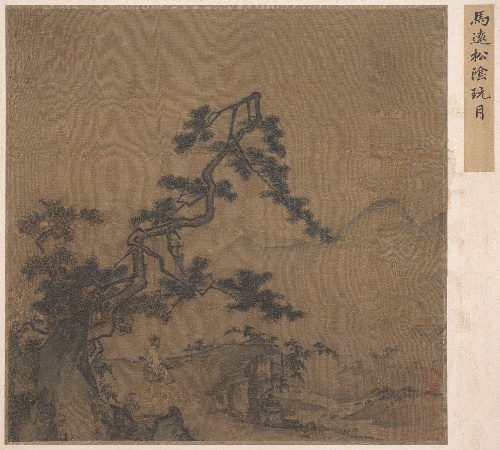
Title: 南宋  佚名  倣馬遠  松陰玩月圖  冊頁|Viewing the Moon under a Pine Tree
Artist: Ma Yuan
Artist bio: Chinese, active ca. 1190–1225
Date: early 13th century
Object type: Album leaf
Classification: Paintings
Medium: Album leaf; ink and color on silk
Culture: China
Period: Southern Song dynasty (1127–1279)
Dimensions: 10 x 10 in. (25.4 x 25.4 cm)
Department: Asian Art
Credit line: Rogers Fund, 1923
Accession year: 1923
Repository: Metropolitan Museum of Art, New York, NY
Tags: Landscapes|Trees